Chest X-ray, AP view. Patient: 30 years old, sex M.
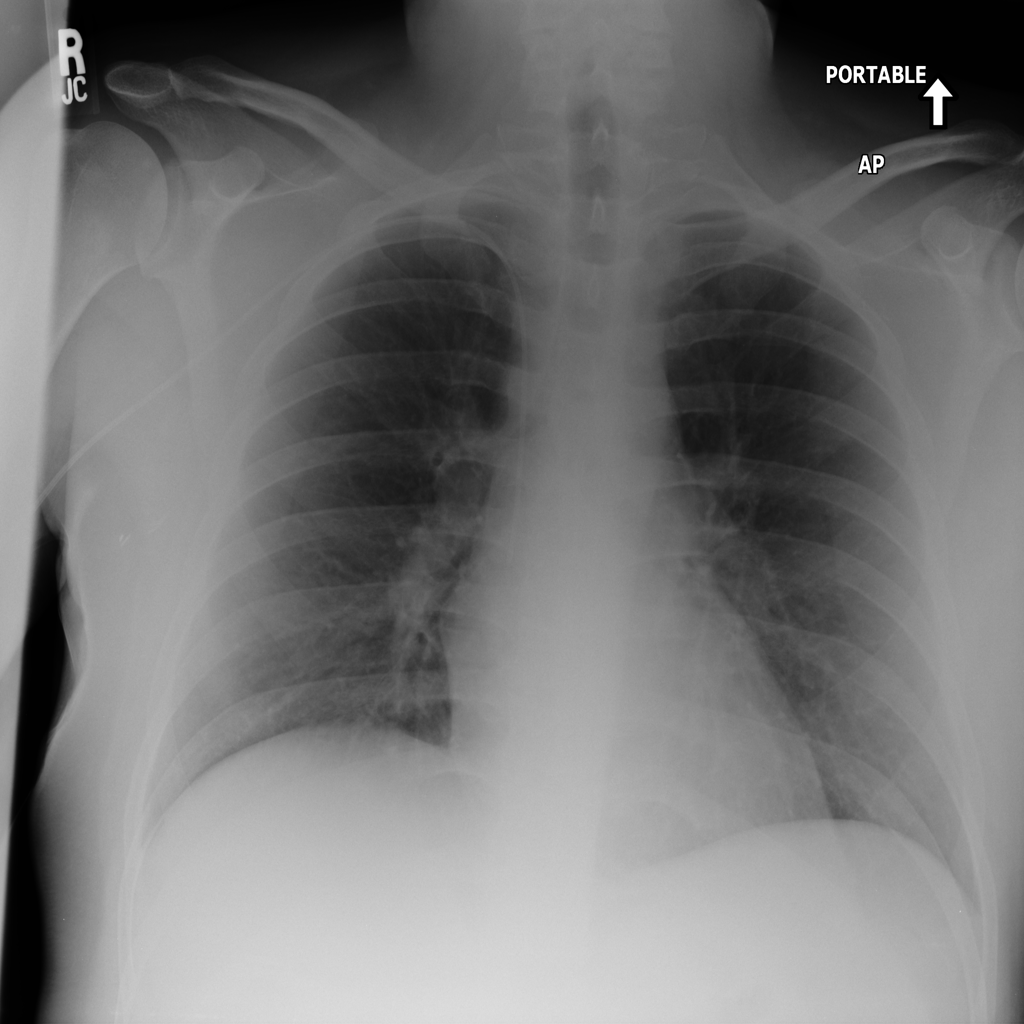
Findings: No Finding